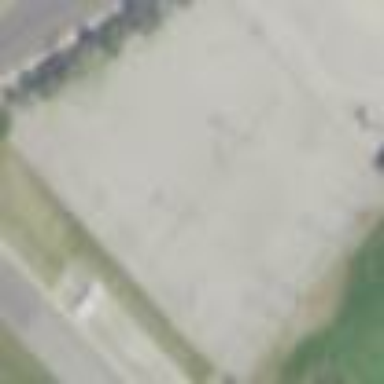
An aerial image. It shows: Basketball court on leisure land pitch.